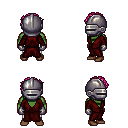
a pixel art fantasy rpg character, male body template, orc, green skin, red robe, white pants, pink curly afro hairstyle, metal helm, metal gloves, brown shoes, four views (front, back, left, right), 2x2 character sprite sheet, small pixel art, hard edges, no anti-aliasing